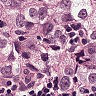
Metastatic tissue present: yes